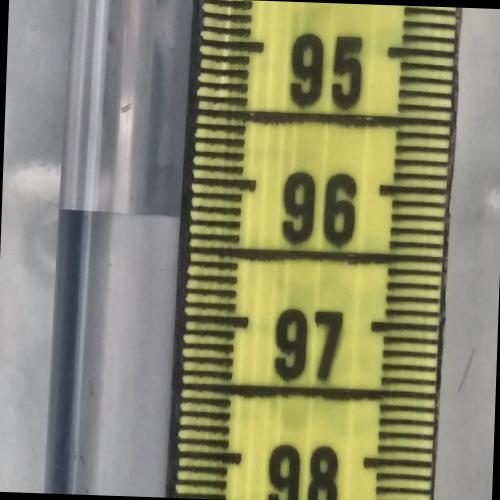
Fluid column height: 96.3 cm